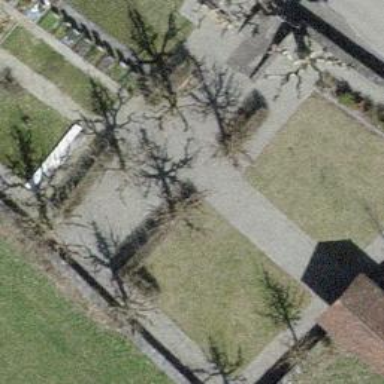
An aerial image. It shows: Cemetery.